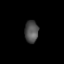
Tissue: lung
Cell type: Others
Senescence score: 0.1403
Nuclear area (px): 292
Mean DAPI intensity: 80.202